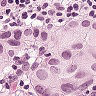
Metastatic tissue present: yes